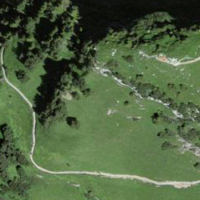
EUNIS habitat code: 44
Species observed at this site:
Centaurea scabiosa
Campanula thyrsoides
Allium victorialis
Campanula glomerata
Traunsteinera globosa
Orchis mascula
Arnica montana